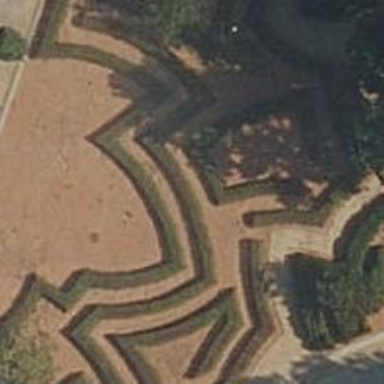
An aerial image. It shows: Hedge acting as barrier.